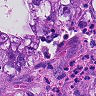
Metastatic tissue present: yes